Question: i got this uitableview which gets its source from plist file
now i want to be able to click on the table cell and have it do a action
like i click on first row it does A. when i click on second row it does B. and so on up until 10 features i got in my app
so far i figured out how to have the app tell me what button i pushed. but from there i have no idea how to implant a feature that will do a certain action upon clicking one of the cells. i made the uitableview on a uiview
'''
- (void)tableView:(UITableView *)tableView didSelectRowAtIndexPath:(NSIndexPath *)indexPath {
//Display a quick alert view to show that this cell was pressed
UIAlertView *alertView = [[UIAlertView alloc] initWithTitle:@"Cell Pressed"
message:[NSString stringWithFormat: @"You selected the cell #%i", indexPath.row]
delegate:self cancelButtonTitle:@"Great"
otherButtonTitles:nil];
[alertView show];
[tableView deselectRowAtIndexPath:indexPath animated:YES];
'''
}

in the first Cell let's say i have a Test Connection
and in the second cell i have a status
'''
-(void)Testconnection { bla bla connect to something }
-(void)Status { bla bla status}
'''
and in my plist file i have a
array -> dictionary -> string called button --- Test Connection
and
array -> dictionary -> string called button --- Status
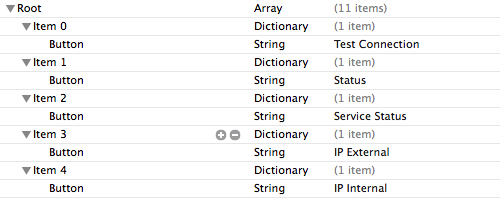
Answer: Try something like:
'''
switch (indexPath.row) {
case 0: [self Testconnection]; break;
case 1: [self Status]; break;
default: break;
};
'''
in the 'didSelectRowAtIndexPath'